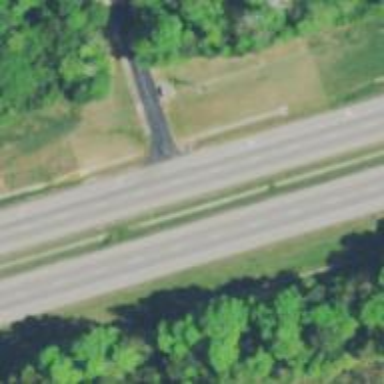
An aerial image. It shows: Expressway with asphalt surface and classified as primary highway.